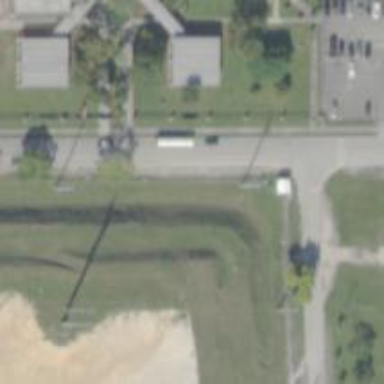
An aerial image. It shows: Power pole.